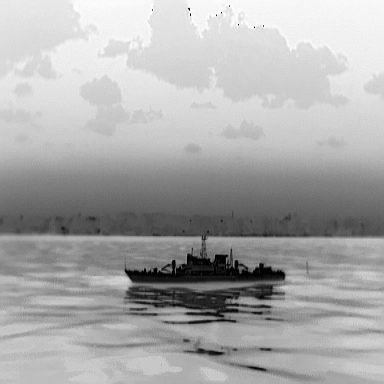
There is a warship in the infrared image.